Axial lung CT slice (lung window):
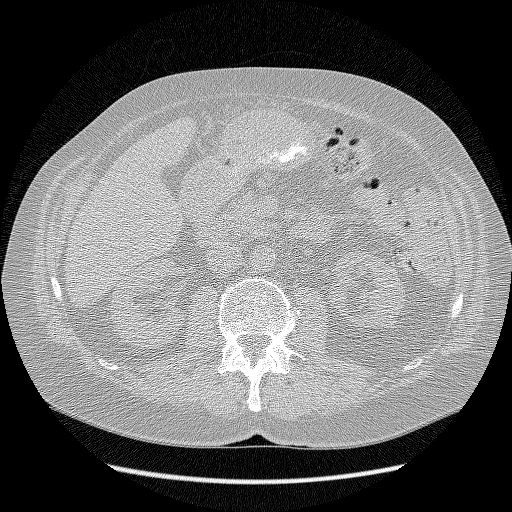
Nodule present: no